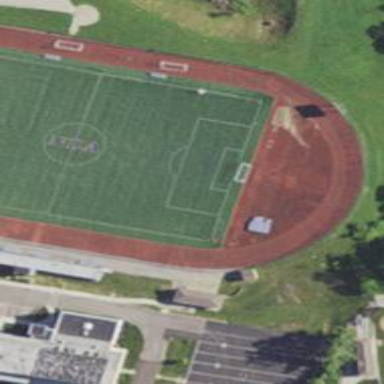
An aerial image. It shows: Athletic track located in leisure land area.